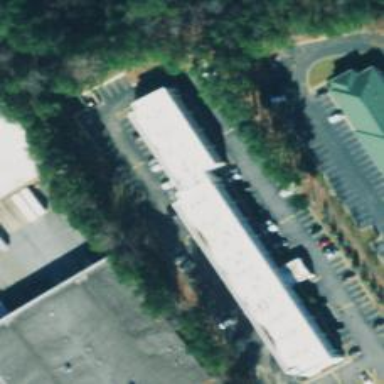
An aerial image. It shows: Motel building.